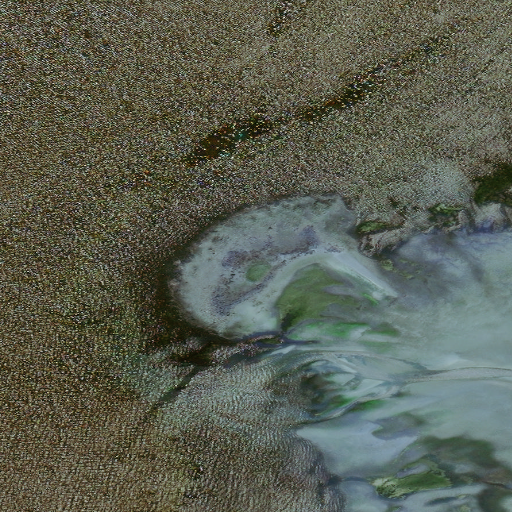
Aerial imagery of island in Alaska named Ballast Island containing only unknown